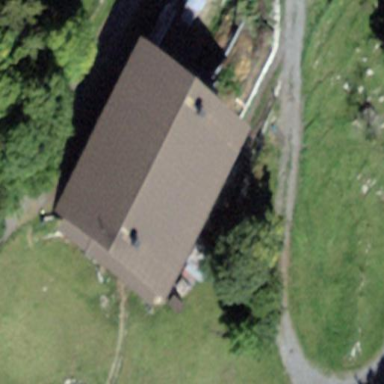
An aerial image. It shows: Barn.